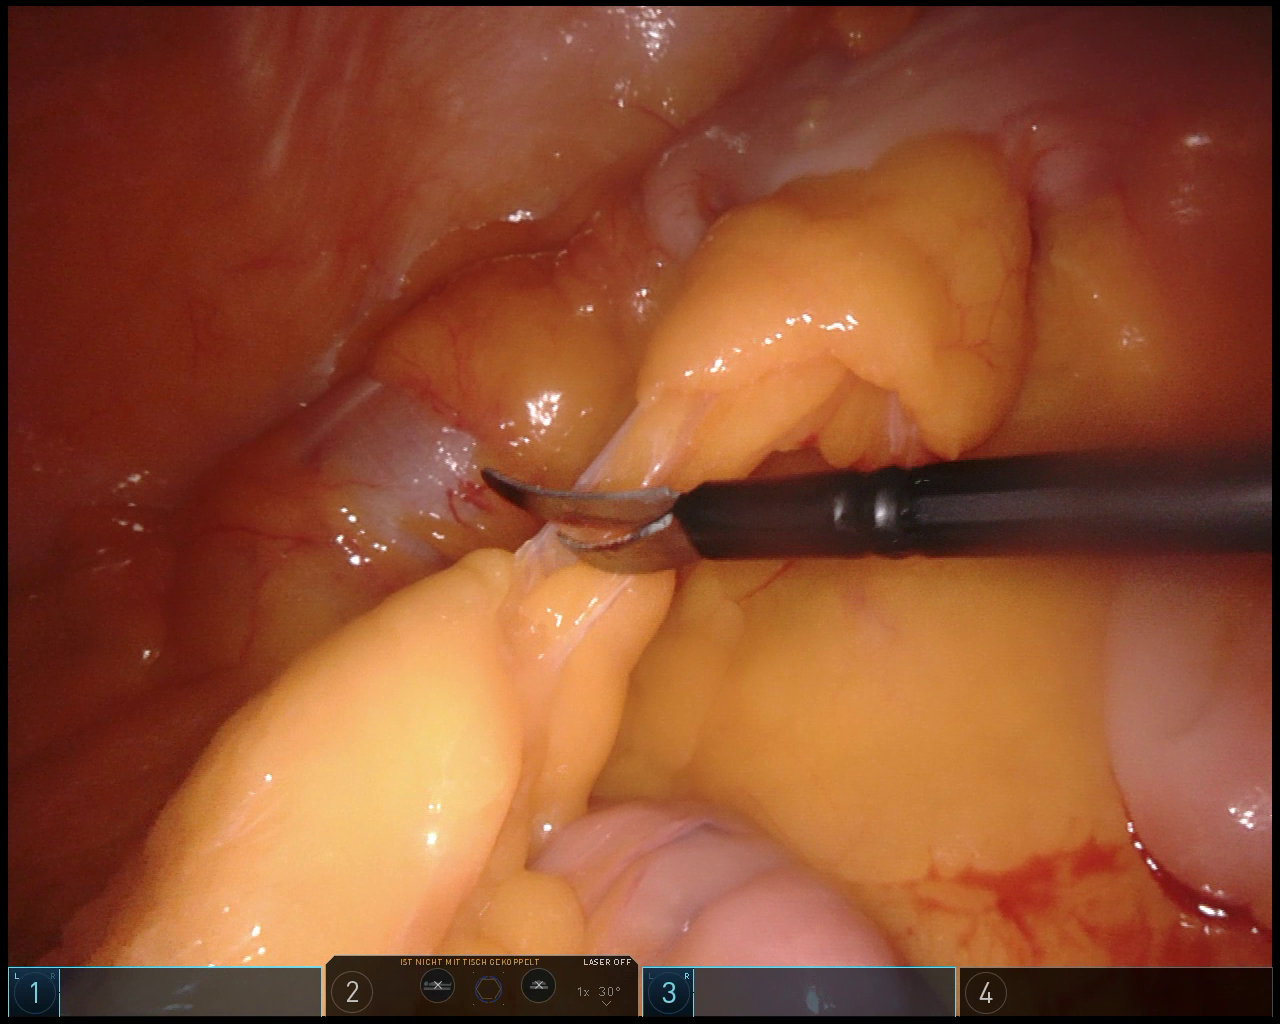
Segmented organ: abdominal_wall
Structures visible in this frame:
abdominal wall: yes
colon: yes
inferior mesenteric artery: no
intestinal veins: no
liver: no
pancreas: no
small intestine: no
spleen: no
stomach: no
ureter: no
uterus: no
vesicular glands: no